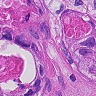
Metastatic tissue present: yes